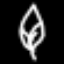
Label: leaf